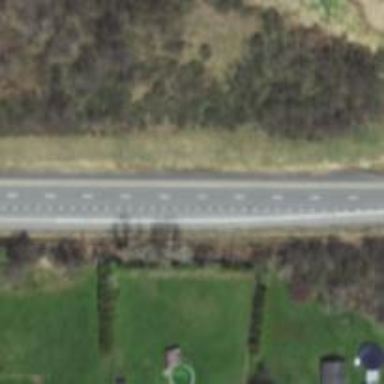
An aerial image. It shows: This image shows trunk highway that functions as expressway.